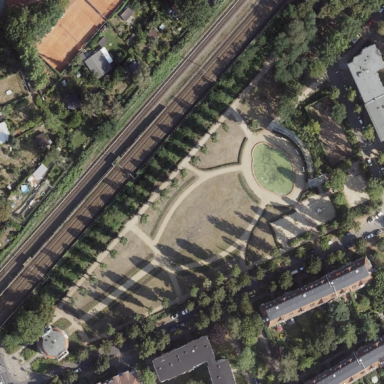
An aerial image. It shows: Lovely park for leisure and relaxation.